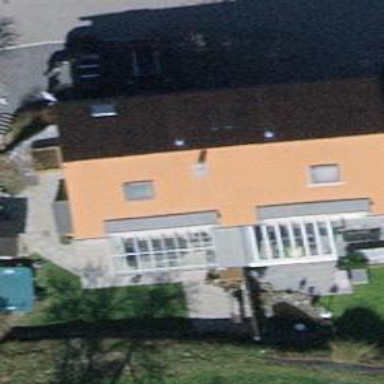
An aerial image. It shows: Simple and straightforward house.